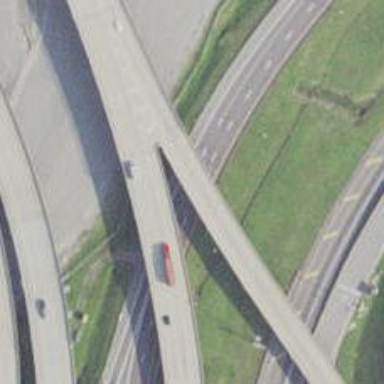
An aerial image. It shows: Asphalt motorway link.